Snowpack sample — Snodgrass Mountain, Crested Butte, Colorado (2/4/25, 12:06 PM MST)
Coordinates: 38.923, -106.968
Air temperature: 35 °F
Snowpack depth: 80 cm
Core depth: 80 cm
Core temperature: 32 °F
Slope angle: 14°, slope face: 78°
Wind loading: low
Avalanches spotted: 0
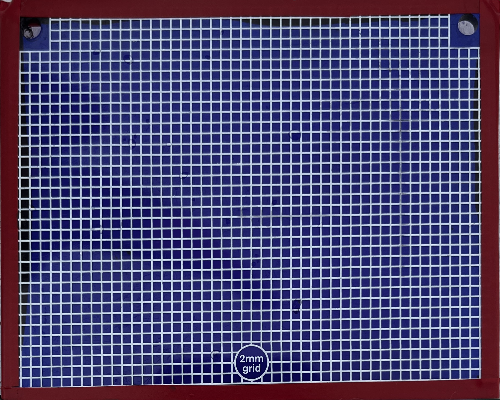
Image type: profile
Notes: No avalanches nearby, unusually warm weather for the last month reported by residents, Collected 25 yards from treeline